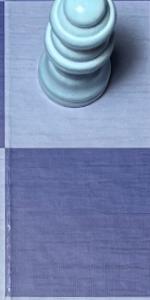
Label: Empty